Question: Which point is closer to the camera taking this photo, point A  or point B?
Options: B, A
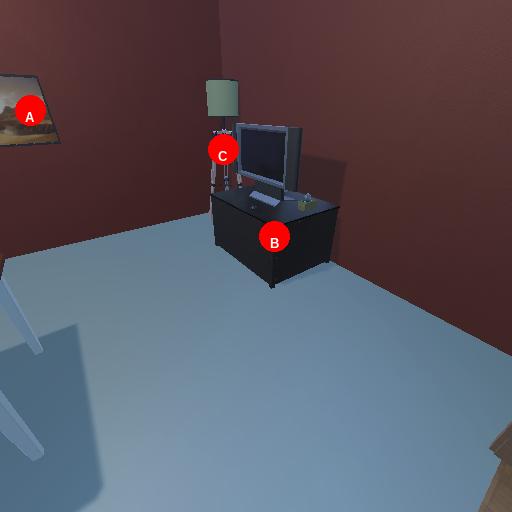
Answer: B